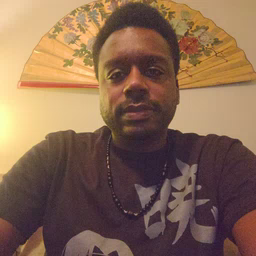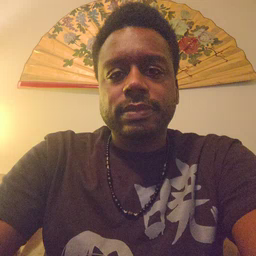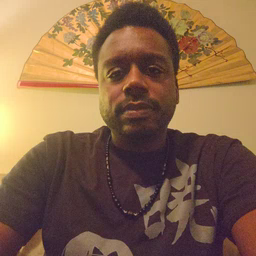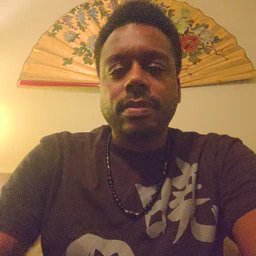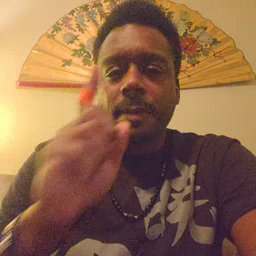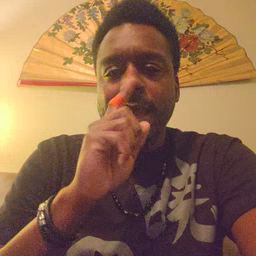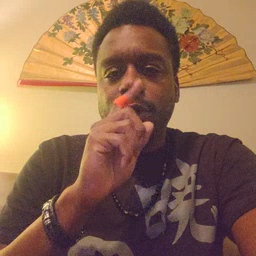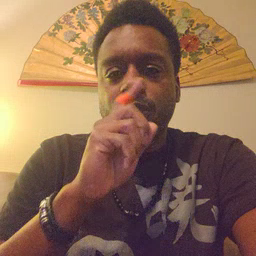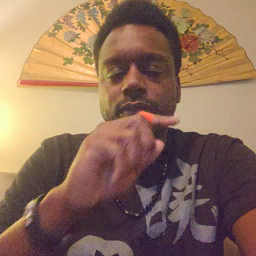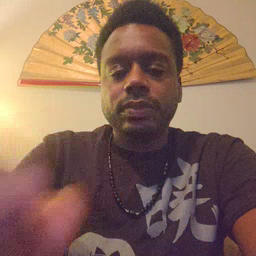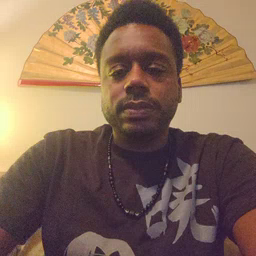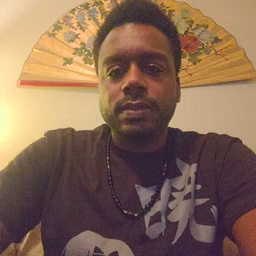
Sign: mouse